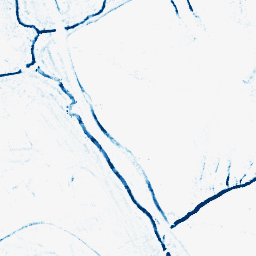
Category: morphological
Decomposition family: morphological_rect
Decomposition parameters: operation: closing
width: 5
height: 5
Upsampling method: sinc_blackman
Upsampling parameters: scale: 2
kernel_size: 16
Upsampling scale: 2